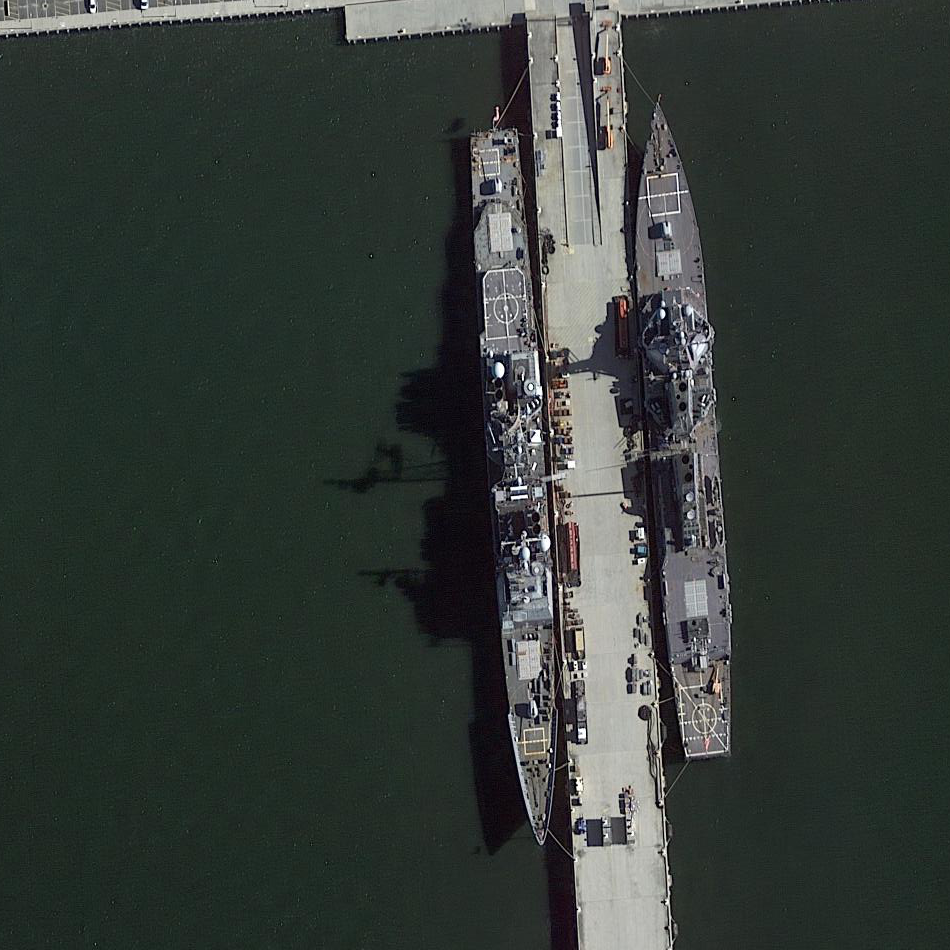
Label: cruiser